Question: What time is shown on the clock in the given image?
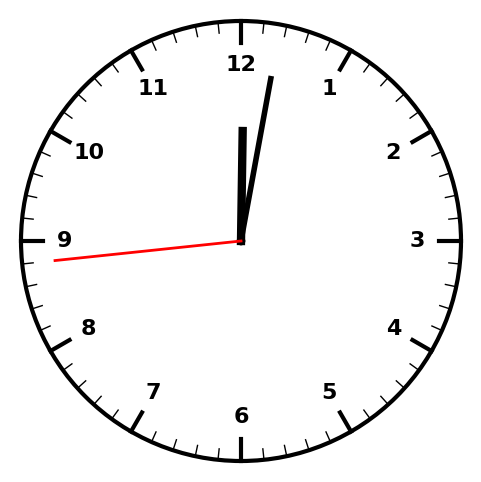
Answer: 12:01:44